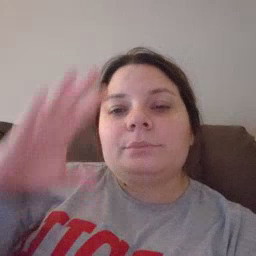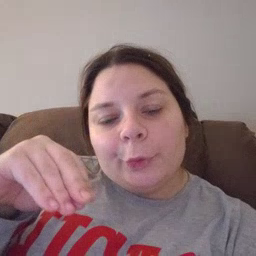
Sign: boy